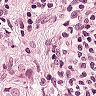
Metastatic tissue present: yes